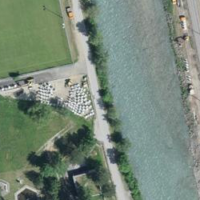
EUNIS habitat code: 53
Species observed at this site:
Pieris rapae
Satyrus ferula
Coenonympha pamphilus
Argynnis paphia
Parnassius apollo